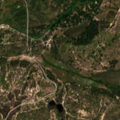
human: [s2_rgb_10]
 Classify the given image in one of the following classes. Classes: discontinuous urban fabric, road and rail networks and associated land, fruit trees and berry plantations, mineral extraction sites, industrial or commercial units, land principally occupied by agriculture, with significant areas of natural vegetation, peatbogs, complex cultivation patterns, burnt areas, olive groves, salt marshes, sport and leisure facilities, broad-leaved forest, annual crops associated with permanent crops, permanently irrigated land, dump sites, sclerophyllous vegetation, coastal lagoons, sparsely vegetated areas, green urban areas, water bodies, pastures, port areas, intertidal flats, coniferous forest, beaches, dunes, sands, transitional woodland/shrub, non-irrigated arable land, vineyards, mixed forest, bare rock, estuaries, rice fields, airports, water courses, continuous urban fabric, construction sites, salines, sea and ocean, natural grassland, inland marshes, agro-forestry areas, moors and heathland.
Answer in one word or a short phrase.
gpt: rice fields, broad-leaved forest, coniferous forest, transitional woodland/shrub